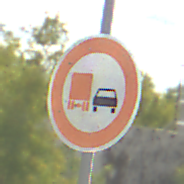
Verkehrszeichen: UeberholverbotKraftfahrzeuge
Umgebung: Outdoor, Suburban
Tageszeit: Midday
Wetter: PartlyCloudy
Licht: Natural
Jahreszeit: Summer
Kontrast: HighContrast